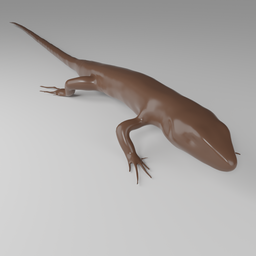
Label: animals